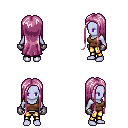
a pixel art fantasy rpg character, female body template, dark elf, purple skin, brown pirate shirt, gold greaves, pink extra-long hairstyle, metal gloves, four views (front, back, left, right), 2x2 character sprite sheet, small pixel art, hard edges, no anti-aliasing